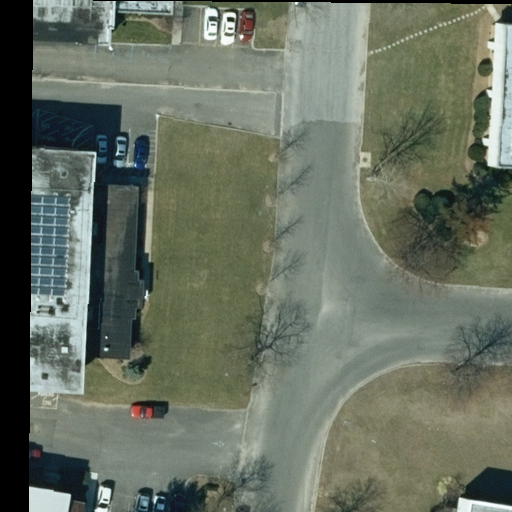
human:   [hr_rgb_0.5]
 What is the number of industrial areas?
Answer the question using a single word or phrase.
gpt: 1

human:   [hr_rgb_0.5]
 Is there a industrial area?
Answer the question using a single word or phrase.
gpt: yes

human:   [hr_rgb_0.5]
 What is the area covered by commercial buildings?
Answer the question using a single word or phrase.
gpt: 4010m2

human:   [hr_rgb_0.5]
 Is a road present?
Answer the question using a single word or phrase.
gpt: yes

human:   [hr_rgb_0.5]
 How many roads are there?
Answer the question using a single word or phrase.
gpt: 2

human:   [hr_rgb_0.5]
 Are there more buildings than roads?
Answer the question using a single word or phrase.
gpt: yes

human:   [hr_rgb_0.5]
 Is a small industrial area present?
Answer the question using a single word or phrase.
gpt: no

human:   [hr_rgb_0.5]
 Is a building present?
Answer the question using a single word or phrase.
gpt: yes

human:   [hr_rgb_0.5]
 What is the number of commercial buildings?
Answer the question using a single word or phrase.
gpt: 4

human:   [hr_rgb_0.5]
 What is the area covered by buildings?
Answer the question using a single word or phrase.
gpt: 7654m2

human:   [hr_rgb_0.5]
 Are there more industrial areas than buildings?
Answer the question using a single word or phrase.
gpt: no

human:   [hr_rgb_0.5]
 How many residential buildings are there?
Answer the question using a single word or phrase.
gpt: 0

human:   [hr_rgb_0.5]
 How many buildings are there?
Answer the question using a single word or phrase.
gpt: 5

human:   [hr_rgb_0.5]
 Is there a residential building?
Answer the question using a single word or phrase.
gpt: no

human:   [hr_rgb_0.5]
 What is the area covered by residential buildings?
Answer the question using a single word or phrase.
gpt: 0m2

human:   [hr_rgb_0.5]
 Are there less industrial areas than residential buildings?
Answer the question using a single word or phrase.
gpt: no

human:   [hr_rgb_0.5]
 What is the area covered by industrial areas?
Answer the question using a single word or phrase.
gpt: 10623m2

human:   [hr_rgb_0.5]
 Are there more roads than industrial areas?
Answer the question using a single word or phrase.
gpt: yes

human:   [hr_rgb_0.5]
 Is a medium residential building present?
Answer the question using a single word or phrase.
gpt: no

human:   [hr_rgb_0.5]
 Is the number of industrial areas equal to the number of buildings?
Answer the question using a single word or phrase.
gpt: no

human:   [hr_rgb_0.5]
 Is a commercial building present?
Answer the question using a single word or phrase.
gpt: yes

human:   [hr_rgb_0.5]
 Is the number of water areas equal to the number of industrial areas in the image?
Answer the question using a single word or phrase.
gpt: no

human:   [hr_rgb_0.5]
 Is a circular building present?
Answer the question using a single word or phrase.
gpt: no

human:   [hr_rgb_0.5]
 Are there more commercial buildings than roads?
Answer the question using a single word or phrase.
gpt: yes

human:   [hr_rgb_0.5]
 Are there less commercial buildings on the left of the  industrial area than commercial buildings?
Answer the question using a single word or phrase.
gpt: no

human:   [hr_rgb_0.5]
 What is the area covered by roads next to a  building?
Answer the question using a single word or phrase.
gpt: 0m2

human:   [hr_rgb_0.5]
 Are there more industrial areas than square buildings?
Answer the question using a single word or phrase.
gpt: yes

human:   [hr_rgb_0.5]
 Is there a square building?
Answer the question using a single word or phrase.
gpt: no

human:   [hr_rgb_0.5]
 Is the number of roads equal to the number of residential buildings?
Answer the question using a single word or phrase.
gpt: no

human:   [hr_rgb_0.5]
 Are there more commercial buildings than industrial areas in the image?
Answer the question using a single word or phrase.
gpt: yes

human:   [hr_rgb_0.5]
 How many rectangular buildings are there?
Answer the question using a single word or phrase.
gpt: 1

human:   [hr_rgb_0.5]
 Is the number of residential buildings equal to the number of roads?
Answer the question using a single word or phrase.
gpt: no

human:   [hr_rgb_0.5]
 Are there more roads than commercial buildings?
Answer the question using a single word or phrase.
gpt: no

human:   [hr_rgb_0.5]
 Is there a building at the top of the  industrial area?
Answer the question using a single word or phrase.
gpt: yes

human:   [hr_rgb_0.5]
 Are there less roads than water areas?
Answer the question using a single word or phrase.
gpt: no

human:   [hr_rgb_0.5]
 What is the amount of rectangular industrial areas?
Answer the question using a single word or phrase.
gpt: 1

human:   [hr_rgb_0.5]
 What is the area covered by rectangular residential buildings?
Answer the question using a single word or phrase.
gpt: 0m2

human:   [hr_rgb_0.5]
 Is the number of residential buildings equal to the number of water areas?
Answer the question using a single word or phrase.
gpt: yes

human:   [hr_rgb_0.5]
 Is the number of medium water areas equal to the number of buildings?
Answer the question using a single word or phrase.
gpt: no

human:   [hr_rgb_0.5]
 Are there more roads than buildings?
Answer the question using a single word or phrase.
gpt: no

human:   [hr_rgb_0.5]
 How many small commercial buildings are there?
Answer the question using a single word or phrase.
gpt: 0

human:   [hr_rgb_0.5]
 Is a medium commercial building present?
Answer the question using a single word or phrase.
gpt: yes

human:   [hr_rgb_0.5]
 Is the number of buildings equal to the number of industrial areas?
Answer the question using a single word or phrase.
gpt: no

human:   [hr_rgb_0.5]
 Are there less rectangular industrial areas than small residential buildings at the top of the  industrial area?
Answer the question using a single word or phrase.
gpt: no

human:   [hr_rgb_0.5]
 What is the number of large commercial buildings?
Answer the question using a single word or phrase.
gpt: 2

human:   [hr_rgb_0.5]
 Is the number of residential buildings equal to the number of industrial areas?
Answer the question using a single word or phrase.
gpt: no

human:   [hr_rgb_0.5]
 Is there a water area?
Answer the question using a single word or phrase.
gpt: no

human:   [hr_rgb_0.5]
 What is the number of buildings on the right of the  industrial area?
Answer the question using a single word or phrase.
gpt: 0

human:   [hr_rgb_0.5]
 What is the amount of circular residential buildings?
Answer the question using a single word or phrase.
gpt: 0

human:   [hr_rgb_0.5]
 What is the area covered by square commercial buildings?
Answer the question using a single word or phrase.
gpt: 0m2

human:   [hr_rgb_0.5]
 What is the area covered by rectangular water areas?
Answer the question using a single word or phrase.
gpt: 0m2

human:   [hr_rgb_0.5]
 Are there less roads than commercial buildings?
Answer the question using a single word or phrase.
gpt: yes

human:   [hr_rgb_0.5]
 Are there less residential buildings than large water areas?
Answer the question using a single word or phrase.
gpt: no

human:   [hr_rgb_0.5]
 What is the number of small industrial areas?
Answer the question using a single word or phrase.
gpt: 0

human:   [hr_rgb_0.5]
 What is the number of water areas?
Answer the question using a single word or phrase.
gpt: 0

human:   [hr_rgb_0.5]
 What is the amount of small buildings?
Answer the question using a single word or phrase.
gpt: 0

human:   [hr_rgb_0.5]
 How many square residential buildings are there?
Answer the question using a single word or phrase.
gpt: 0

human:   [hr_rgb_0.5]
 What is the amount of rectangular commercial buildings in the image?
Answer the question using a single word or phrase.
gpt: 1

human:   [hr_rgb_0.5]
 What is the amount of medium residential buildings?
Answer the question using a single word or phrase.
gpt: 0

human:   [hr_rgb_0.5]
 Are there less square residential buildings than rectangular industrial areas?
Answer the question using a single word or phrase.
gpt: yes

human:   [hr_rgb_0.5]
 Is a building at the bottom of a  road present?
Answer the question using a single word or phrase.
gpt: yes

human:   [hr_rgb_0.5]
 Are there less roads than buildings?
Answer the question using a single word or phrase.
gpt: yes

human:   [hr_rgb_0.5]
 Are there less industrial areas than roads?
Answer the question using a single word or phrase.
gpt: yes

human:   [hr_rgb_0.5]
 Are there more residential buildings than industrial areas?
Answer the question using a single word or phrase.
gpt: no